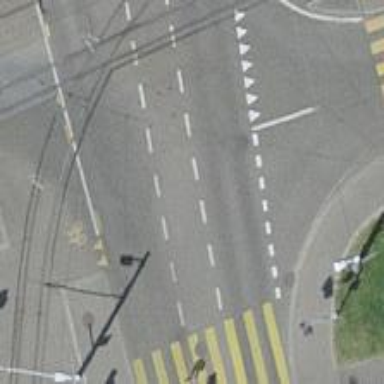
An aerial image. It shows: Road with traffic signals.